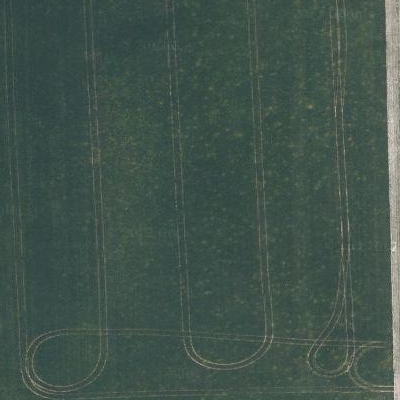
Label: bField